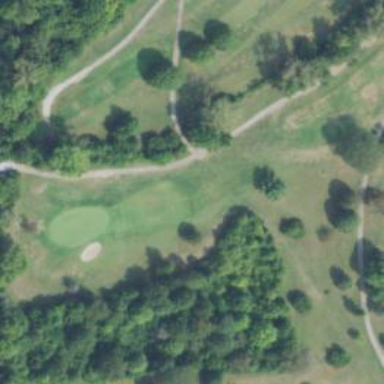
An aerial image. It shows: Pathway for golfing.